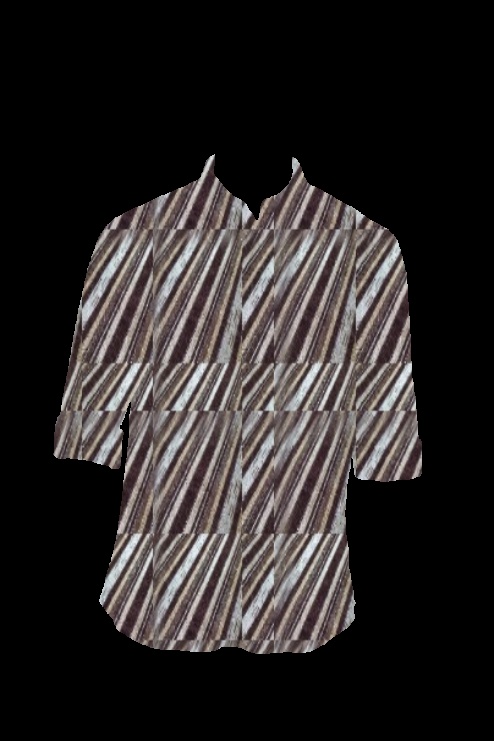
brown multi stripe tee